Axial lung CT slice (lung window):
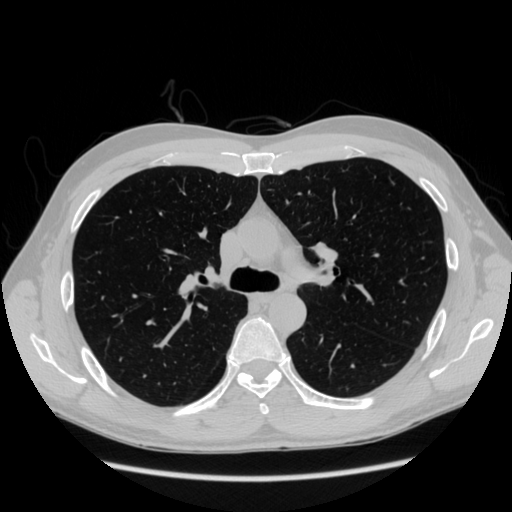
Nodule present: no